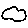
Label: cloud